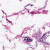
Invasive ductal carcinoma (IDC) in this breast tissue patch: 0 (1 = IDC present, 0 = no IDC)